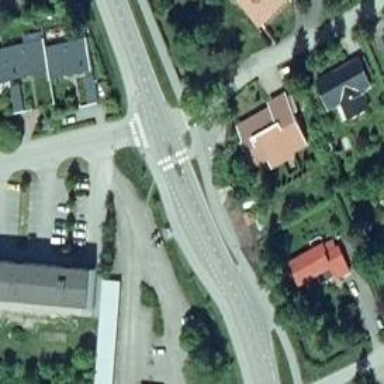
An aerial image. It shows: Marked asphalt cycleway crossing.